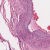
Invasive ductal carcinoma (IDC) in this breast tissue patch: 0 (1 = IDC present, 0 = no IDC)